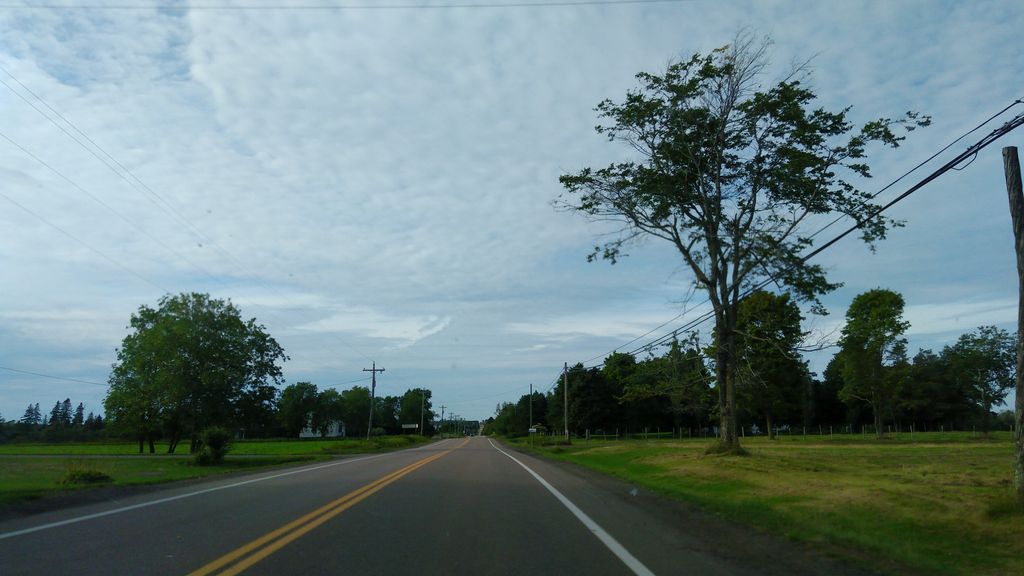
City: charlottetown